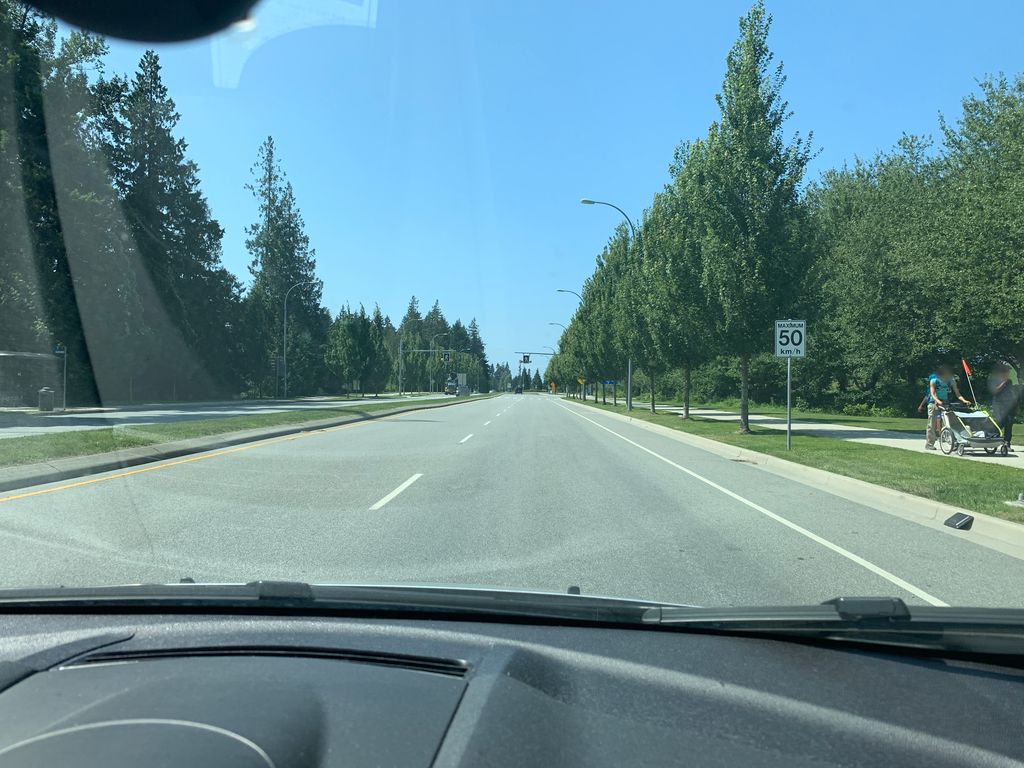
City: vancouver